Question:
So, I am making a GUI in which the user has the ability to add or remove panels. To simulate that, I made a 'TimerTask' which takes the name of the target 'JPanel' and the parent which contains the 'JPanel'.
It counts down to 0 and after that it removes the 'JPanel' from the parent and calls 'repaint()' on the parent and grandparent.
Although the old panel gets removed, the other components contained in the parent do not come up to take its place. It can be seen in the picture that the scroll bar still indicated 2 components.
I have to manually drag the scroll bar down to see it change and that is when the component below comes up to take its place.
Here is how the components are nested:
'''
JScrollPane (grandparent)
|
|-> JPanel (parent)
|
|-> JPanel (target)
'''
SSCCE is not possible because the 'JPanels' are populated with data from XML file and uses JAXB so .. it is not possible :( but here is a snippet from the 'TimerTask'
'''
import java.util.TimerTask;
import javax.swing.*;
public class RemoverTask extends TimerTask{
StudentPanel s;
JPanel h;
JScrollPane p;
public RemoverTask(StudentPanel s,JPanel holder,JScrollPane pane){
this.s = s;
h = holder;
p = pane;
}
@Override
public void run(){
long x = Integer.MAX_VALUE/2;
JFrame frame = new JFrame("Counter");
JTextArea area = new JTextArea();
JScrollPane pane = new JScrollPane(area);
pane.setPreferredSize(new java.awt.Dimension(350, 350));
frame.add(pane);
frame.pack();
frame.setVisible(true);
while(x > 100){
x = x - 1500;
area.append("Value of X: " + x + "
");
}
if(!frame.isVisible()){
frame.dispose();
}
h.remove(s);
h.repaint();
pane.repaint();
}
}
'''
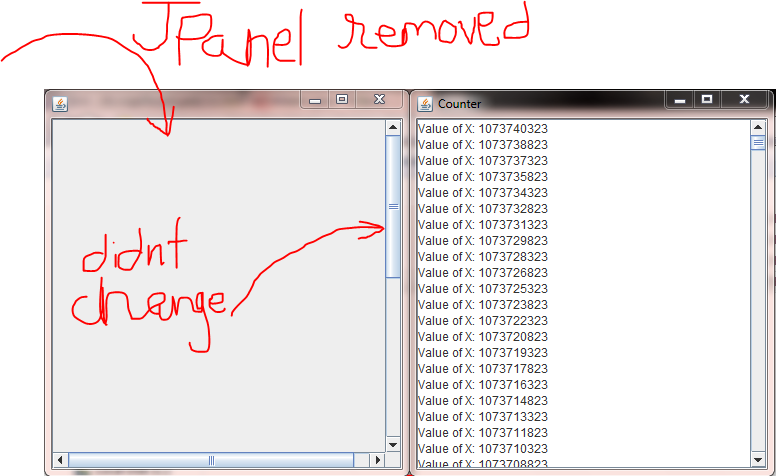
Answer: You can still make an sscce, just don't worry about the xml data etc. Simplify the problem, man. Also, don't use a java.util.Timer with a Swing app but rather a javax.swing.Timer, a Swing Timer. Else you will be making Swing changes off of the Swing EDT which is dangerous.
A problem: you never call 'revalidate()' on the container. You would usually call 'revalidate()' before calling 'repaint()' on the container when making changes to it. The revalidate tells the layout managers to layout their components which is necessary to change the GUI.